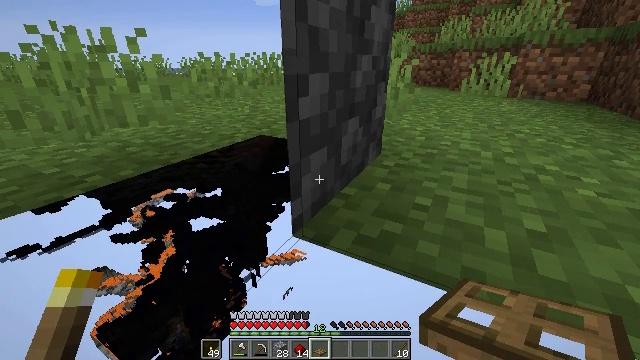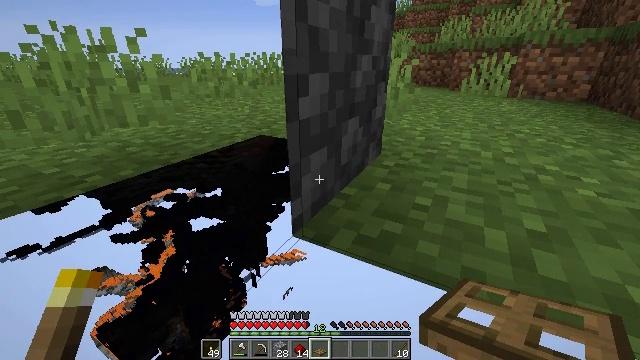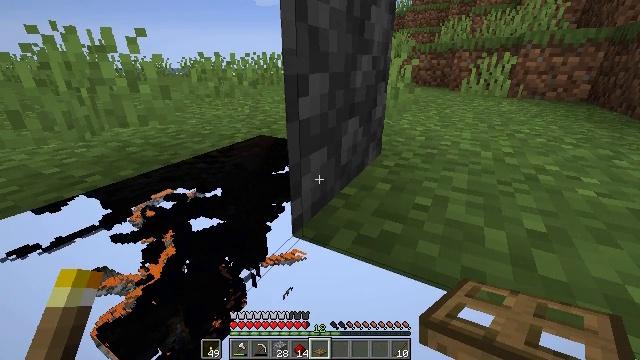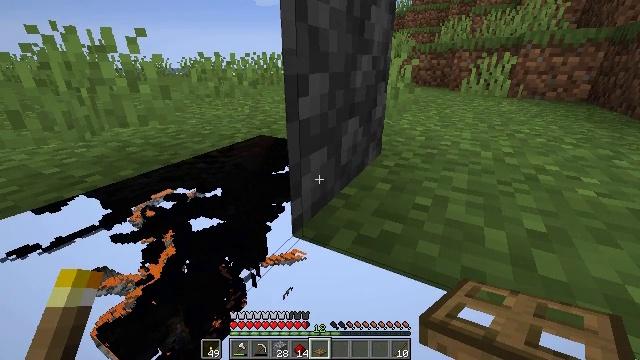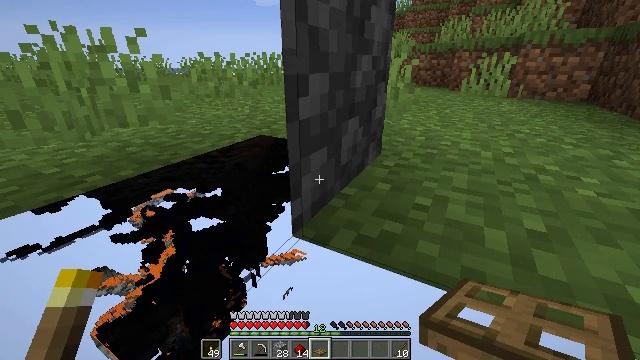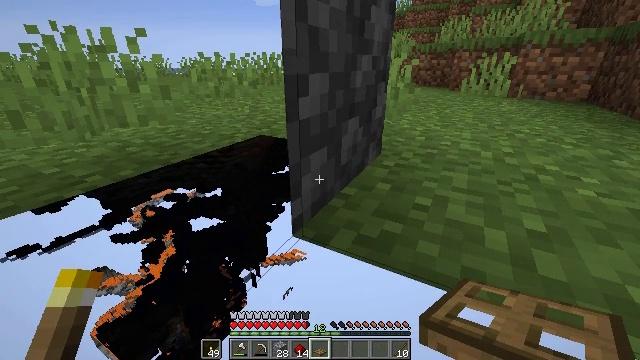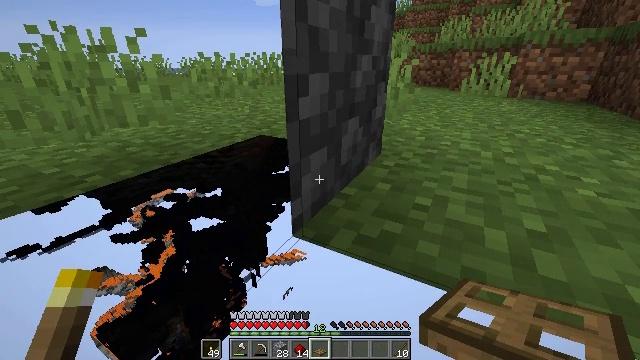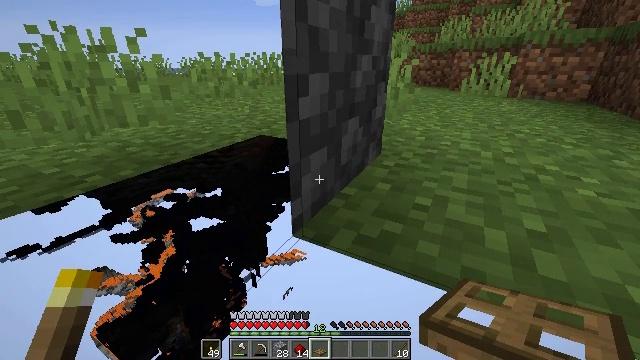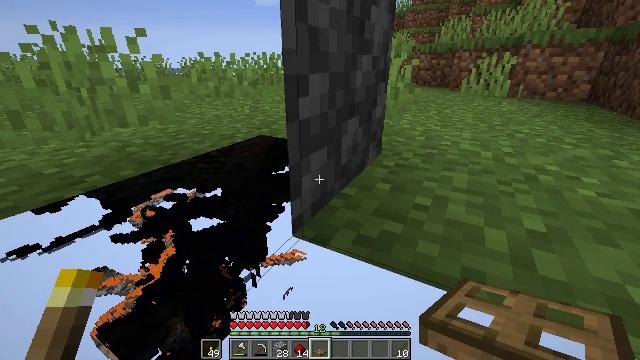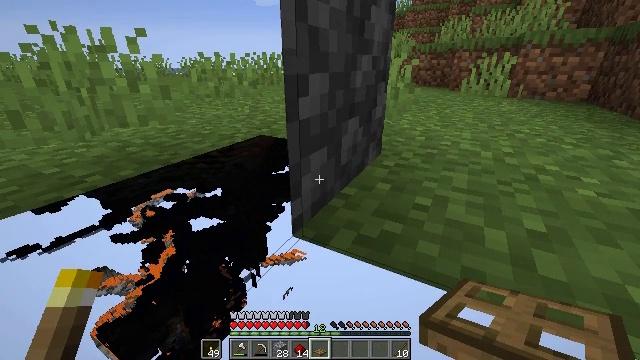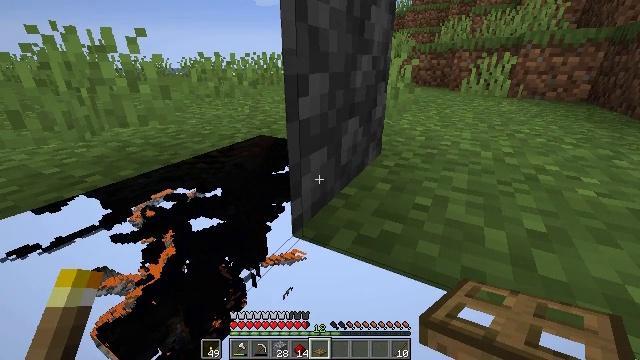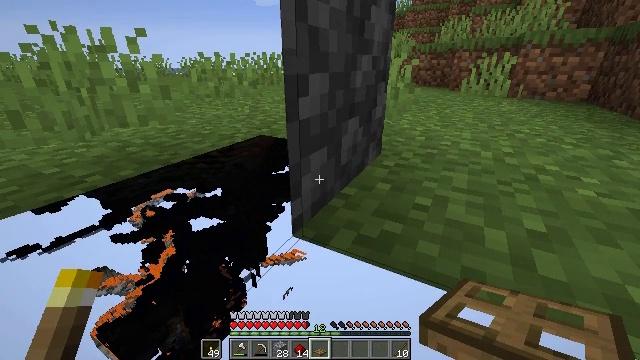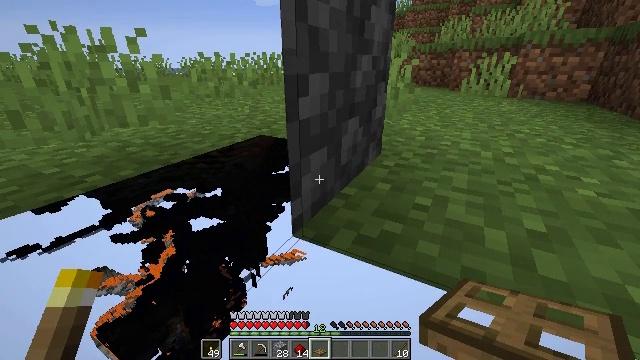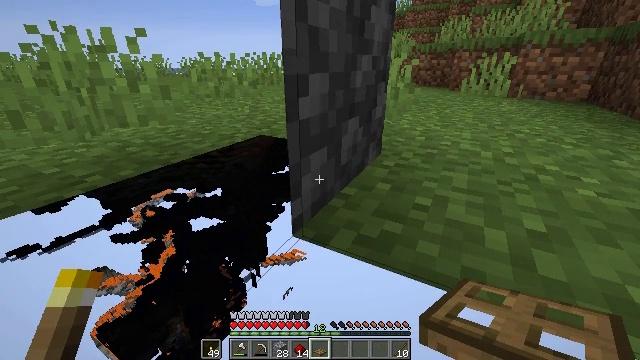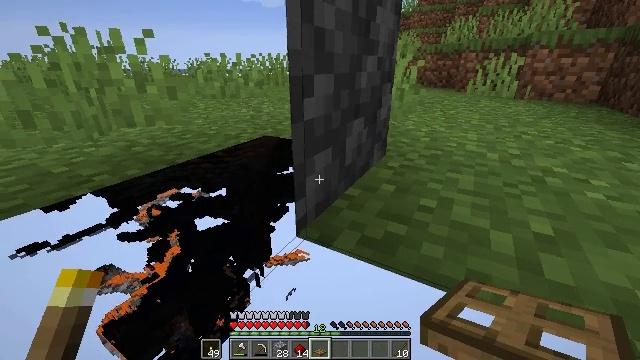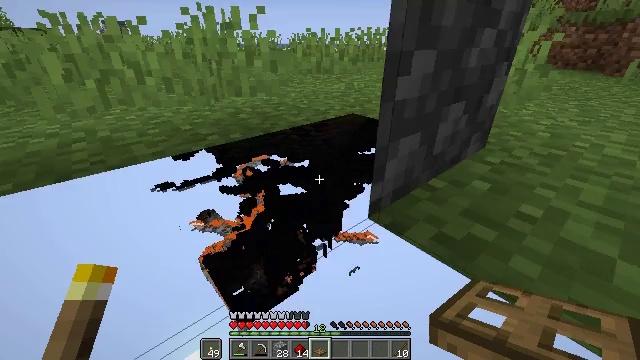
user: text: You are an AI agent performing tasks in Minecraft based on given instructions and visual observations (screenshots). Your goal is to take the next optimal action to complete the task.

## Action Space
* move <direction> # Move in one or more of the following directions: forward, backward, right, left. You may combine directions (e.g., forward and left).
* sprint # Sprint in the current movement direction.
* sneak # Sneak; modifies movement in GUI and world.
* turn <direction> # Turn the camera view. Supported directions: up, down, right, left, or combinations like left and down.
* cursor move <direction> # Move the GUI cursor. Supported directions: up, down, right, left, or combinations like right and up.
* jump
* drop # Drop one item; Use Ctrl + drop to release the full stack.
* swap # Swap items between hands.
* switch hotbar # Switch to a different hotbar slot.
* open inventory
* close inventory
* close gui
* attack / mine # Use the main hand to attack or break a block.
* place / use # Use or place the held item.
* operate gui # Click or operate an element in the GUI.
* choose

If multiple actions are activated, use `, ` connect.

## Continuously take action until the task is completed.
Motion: motion action
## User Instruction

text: Break the composter to recycle it.
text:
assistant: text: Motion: no_op
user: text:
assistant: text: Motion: no_op
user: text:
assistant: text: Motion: no_op
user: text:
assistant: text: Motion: no_op
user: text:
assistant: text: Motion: no_op
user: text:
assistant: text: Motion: no_op
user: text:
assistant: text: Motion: no_op
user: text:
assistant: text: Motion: no_op
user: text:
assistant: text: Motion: no_op
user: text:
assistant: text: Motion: no_op
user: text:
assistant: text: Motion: no_op
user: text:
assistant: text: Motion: no_op
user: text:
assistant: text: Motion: no_op
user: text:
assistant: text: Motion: turn left
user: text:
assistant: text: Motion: turn left and down
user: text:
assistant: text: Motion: turn left
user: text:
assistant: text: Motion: turn left and up
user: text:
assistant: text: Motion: turn left and up
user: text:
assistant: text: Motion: no_op
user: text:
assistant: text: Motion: no_op
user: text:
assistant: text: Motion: no_op
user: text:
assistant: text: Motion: no_op
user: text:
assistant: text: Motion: no_op
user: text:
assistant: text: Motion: no_op
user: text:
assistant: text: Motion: no_op
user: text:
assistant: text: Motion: no_op
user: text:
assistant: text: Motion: turn right
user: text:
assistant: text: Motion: turn right
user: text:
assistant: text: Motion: turn right
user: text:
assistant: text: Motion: turn right